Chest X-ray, AP view. Patient: 39 years old, sex F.
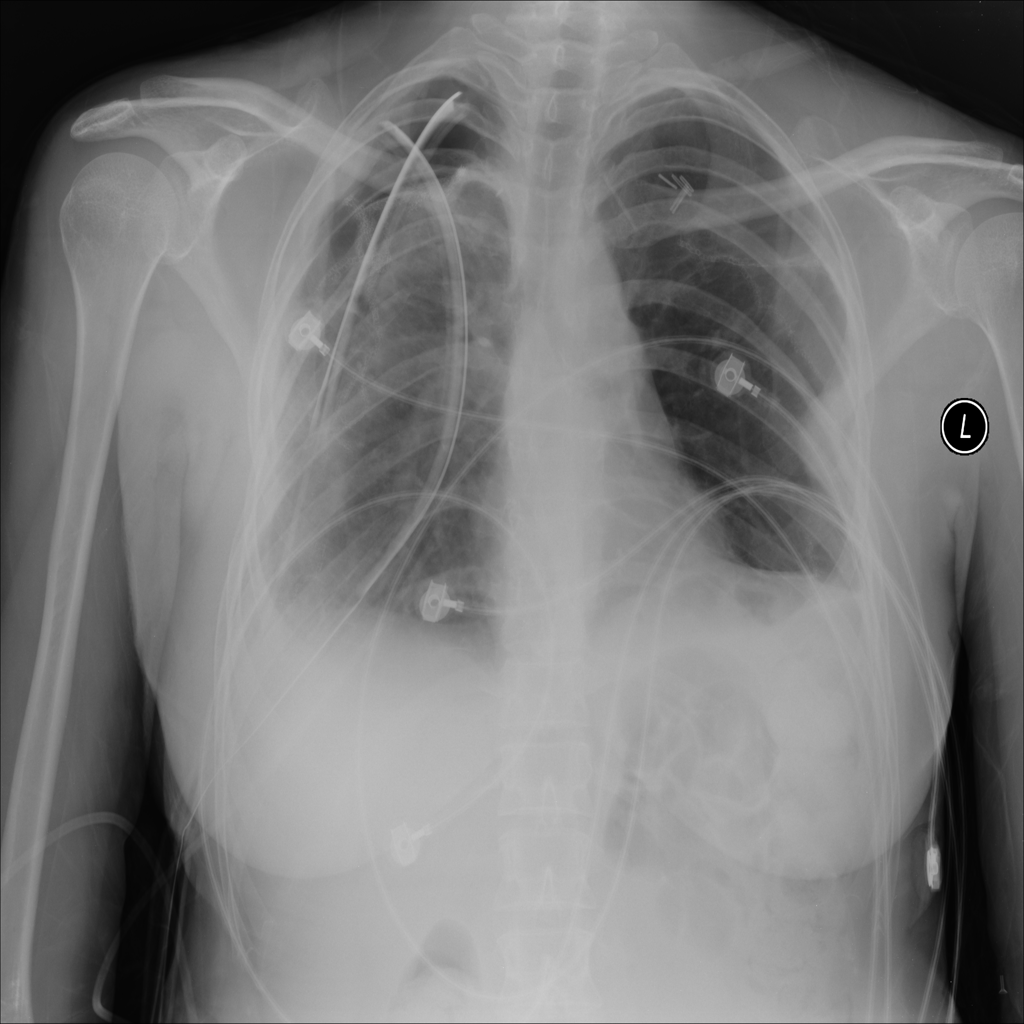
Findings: Effusion, Mass